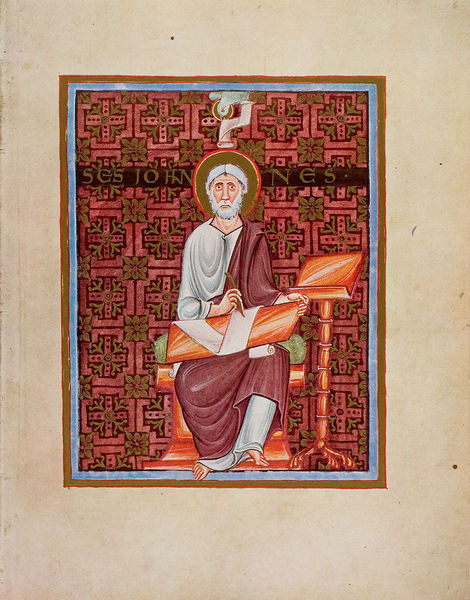
Titel: Codex Egberti
Institution: Trier, Stadtbibliothek/Stadtarchiv
Schlagwörter: blau, feder, mann, umhang, weiß, sitzen, blume, finger, rot, muster, alt, bart, falten, johannes, rahmen, hände, gold, mantel, schrift, füsse, faltenwurf, greis, buch, vergoldet, seite, mosaik, stift, pult, buchseite, rolle, heiligenschein, schreiben, heiliger, schriftrolle, schreibpult, griffel, buchständer, john, fragezeichen, dchreiben